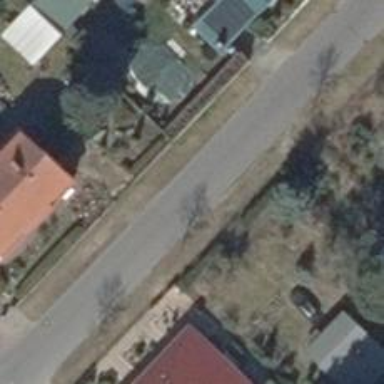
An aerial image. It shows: Residential road with asphalt surface.